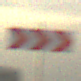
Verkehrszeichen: RichtungstafelnInKurvenGrossLinks
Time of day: SunriseSunset
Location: Outdoor (Nature)
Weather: PartlyCloudy
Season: Summer
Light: Natural